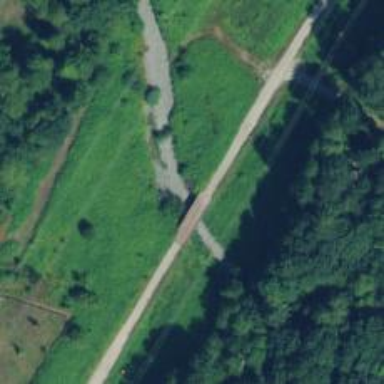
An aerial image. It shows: Service road on bridge over abandoned railway.